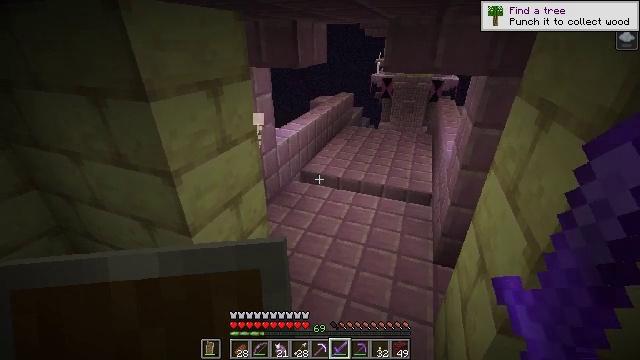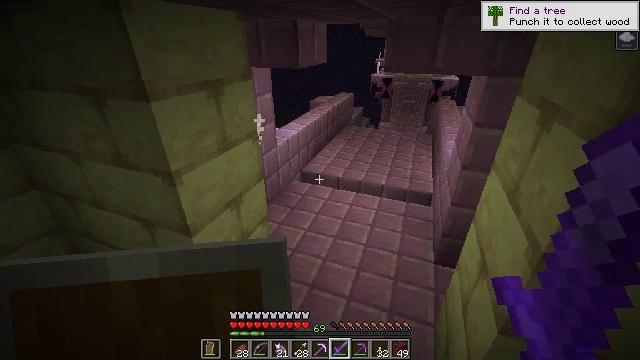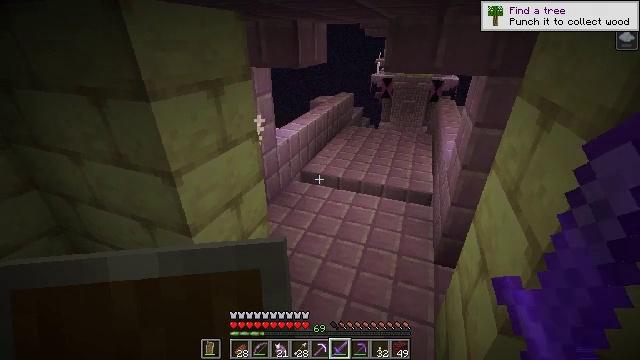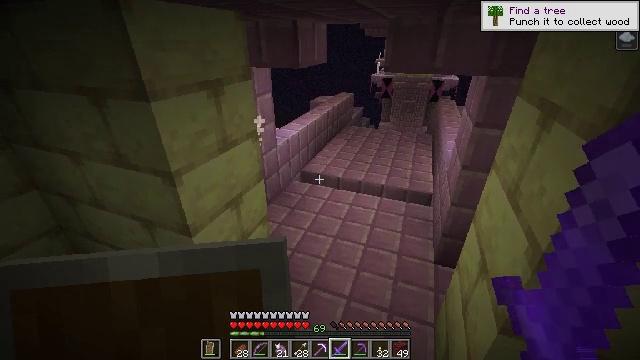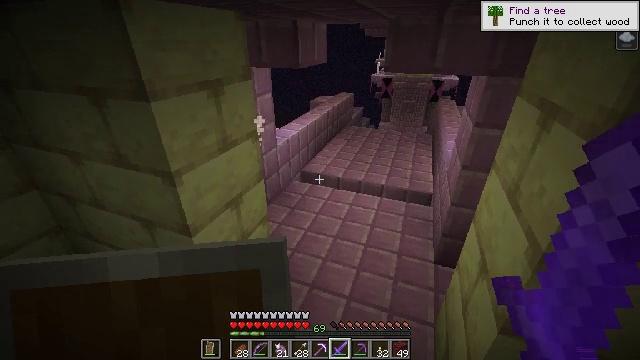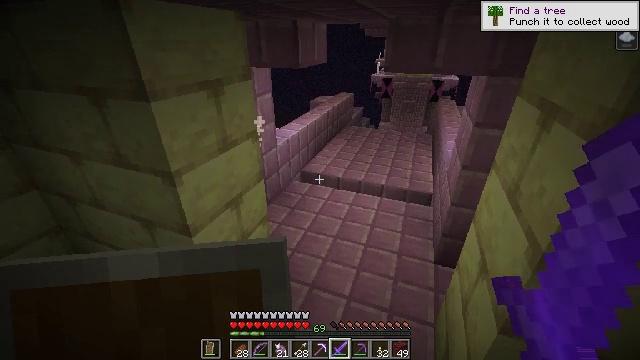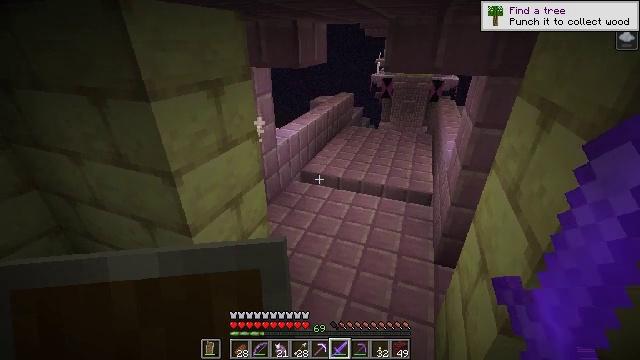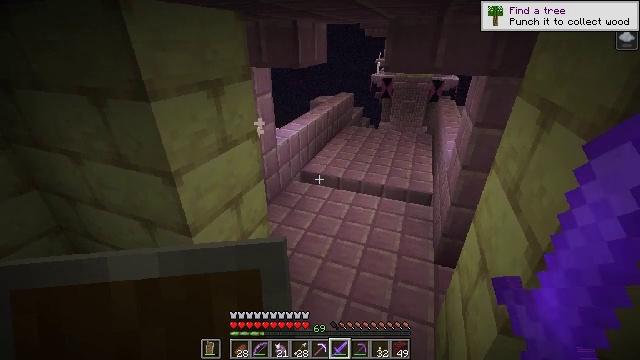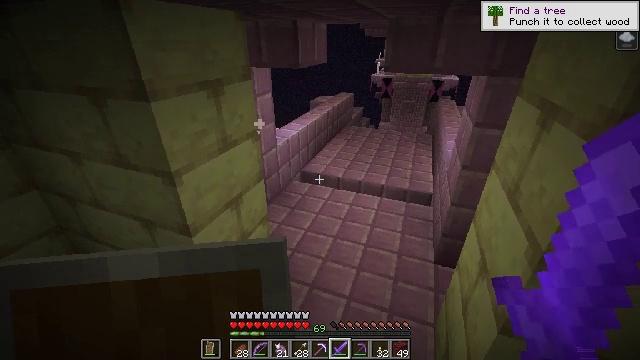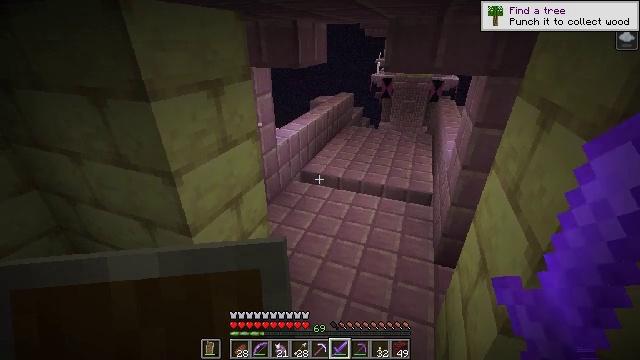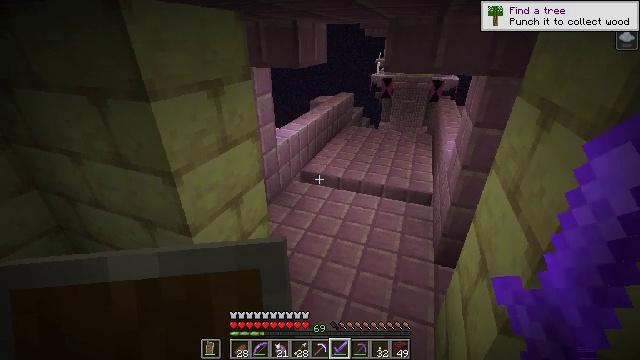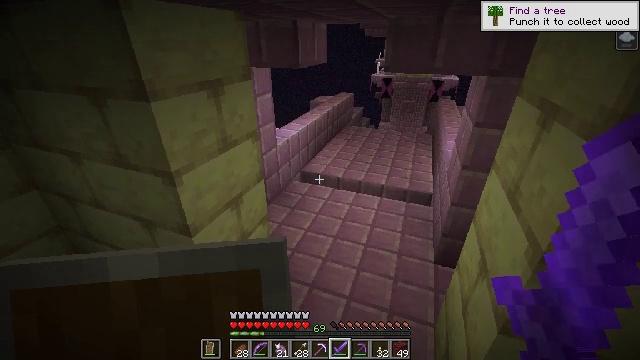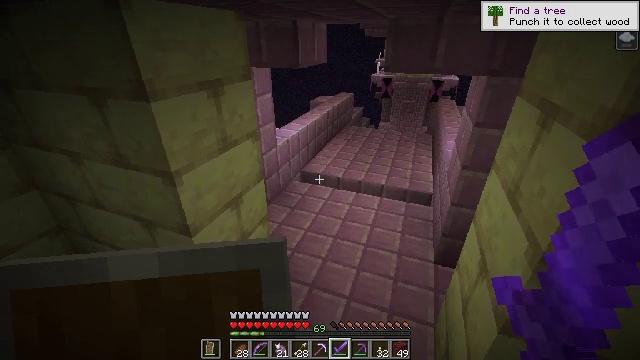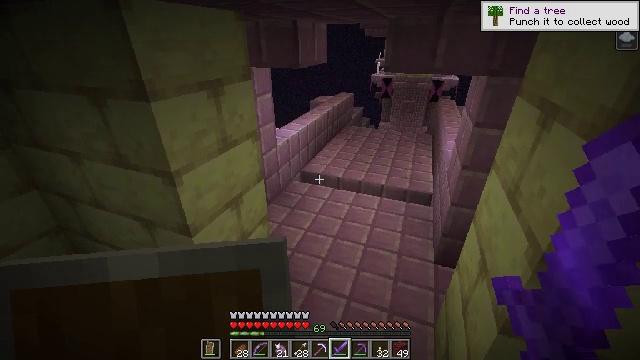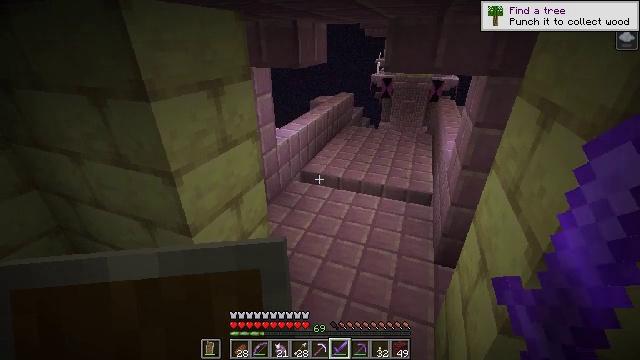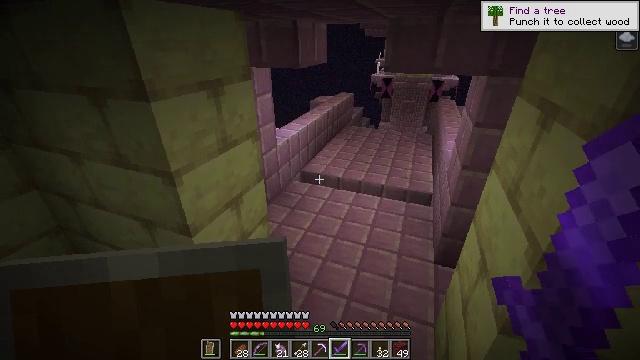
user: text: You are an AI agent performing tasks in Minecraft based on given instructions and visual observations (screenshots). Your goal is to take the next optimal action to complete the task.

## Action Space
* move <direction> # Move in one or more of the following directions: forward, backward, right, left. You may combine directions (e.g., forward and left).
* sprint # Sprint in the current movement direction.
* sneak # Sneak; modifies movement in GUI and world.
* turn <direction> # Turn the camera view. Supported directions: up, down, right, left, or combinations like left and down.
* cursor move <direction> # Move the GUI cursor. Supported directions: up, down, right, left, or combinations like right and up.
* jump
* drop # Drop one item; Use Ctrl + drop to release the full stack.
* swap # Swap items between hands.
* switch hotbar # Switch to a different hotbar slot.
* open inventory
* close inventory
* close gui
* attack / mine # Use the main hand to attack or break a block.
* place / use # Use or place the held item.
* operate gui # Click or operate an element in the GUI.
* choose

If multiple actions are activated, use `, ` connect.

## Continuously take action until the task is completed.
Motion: motion action
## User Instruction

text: Break the magenta stained glass to collect it.
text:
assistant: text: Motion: no_op
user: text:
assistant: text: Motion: no_op
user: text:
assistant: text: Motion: no_op
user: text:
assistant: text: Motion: no_op
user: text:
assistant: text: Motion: no_op
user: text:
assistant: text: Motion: no_op
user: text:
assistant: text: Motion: no_op
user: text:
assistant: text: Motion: no_op
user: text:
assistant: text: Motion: no_op
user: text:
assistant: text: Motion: no_op
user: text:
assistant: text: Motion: no_op
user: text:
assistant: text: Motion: no_op
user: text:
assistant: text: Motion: no_op
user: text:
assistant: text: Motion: no_op
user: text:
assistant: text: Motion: no_op
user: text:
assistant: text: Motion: no_op
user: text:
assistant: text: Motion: no_op
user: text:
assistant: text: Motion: no_op
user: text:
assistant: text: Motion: no_op
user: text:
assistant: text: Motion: no_op
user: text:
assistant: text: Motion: no_op
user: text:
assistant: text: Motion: no_op
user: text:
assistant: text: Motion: no_op
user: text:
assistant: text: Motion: no_op
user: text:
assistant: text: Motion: no_op
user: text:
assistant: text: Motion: no_op
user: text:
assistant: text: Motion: no_op
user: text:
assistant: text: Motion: no_op
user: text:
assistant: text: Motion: no_op
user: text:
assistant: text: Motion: no_op